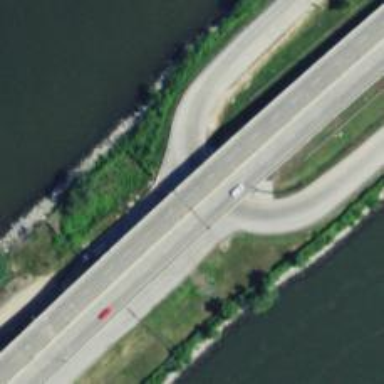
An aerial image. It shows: Motorway bridge.